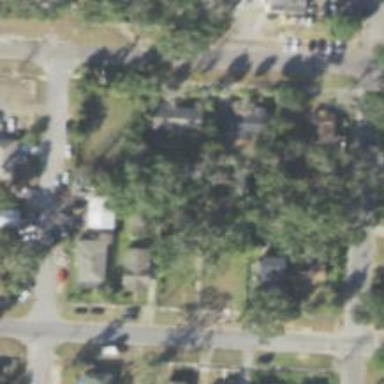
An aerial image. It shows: This residential area consists of single-family homes.